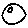
Label: moon